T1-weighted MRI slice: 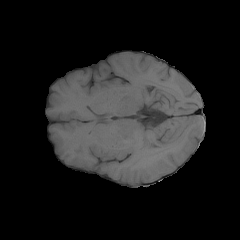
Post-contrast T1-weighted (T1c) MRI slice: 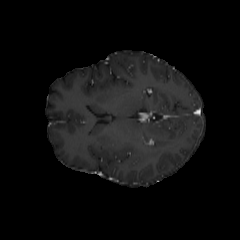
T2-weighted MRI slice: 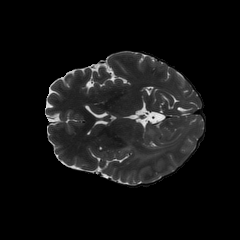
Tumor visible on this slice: yes